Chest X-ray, PA view. Patient: 16 years old, sex M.
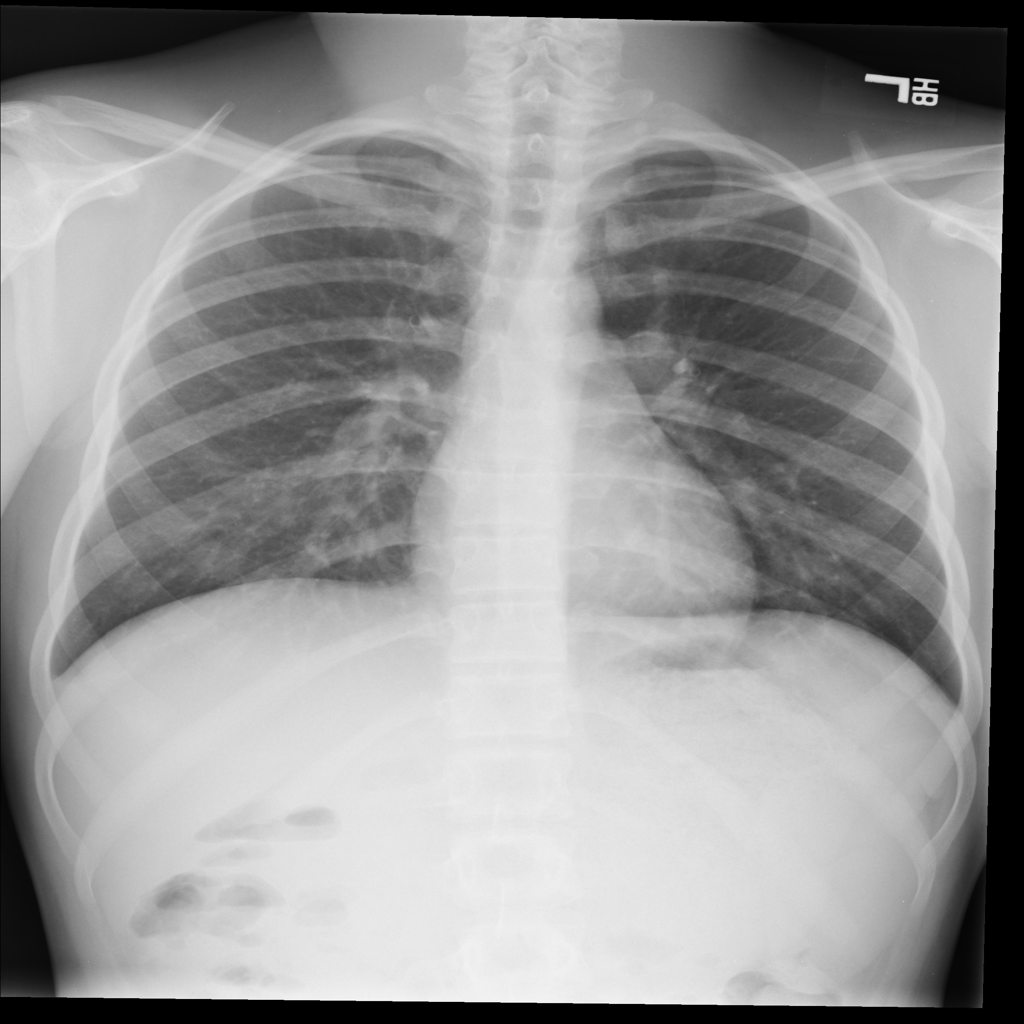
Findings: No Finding